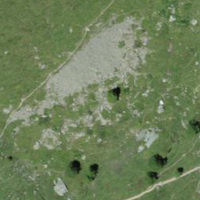
EUNIS habitat code: 26
Species observed at this site:
Calluna vulgaris